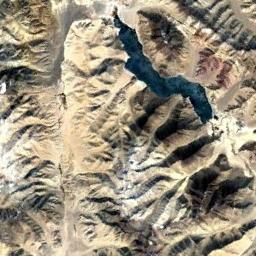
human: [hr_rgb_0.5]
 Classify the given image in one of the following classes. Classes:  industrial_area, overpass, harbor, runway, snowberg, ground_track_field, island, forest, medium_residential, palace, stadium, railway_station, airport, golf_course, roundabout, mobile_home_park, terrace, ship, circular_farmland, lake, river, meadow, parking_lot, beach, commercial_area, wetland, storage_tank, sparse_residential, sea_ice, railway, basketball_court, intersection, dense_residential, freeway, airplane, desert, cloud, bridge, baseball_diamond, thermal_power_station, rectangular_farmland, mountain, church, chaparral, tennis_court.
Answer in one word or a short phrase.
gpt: lake